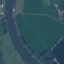
Land use / land cover: River